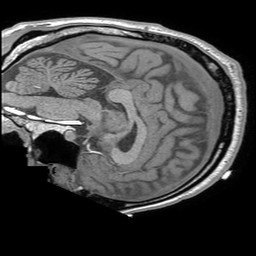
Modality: T1w
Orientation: sagittal
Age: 37
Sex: male
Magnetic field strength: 3 T